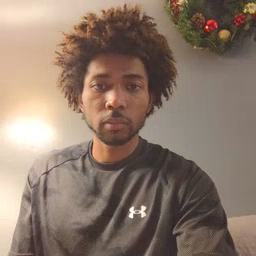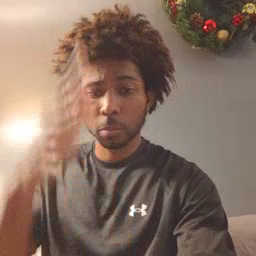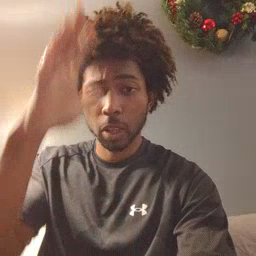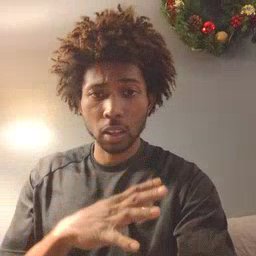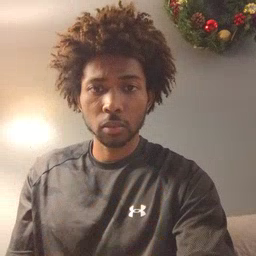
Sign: man